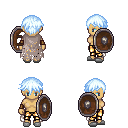
a pixel art fantasy rpg character, female body template, human, tanned skin, gray tattered cape, gold greaves, white cyan short bangs hairstyle, leather bracers, white slippers, shield, four views (front, back, left, right), 2x2 character sprite sheet, small pixel art, hard edges, no anti-aliasing